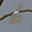
Label: 6